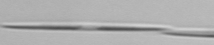
Label: Pseudo-nitzschia